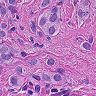
Metastatic tissue present: yes